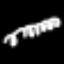
Label: squiggle